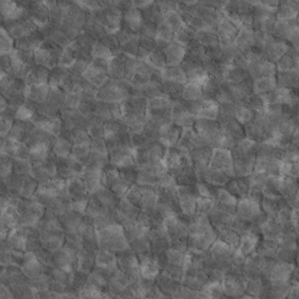
Label: non_frost